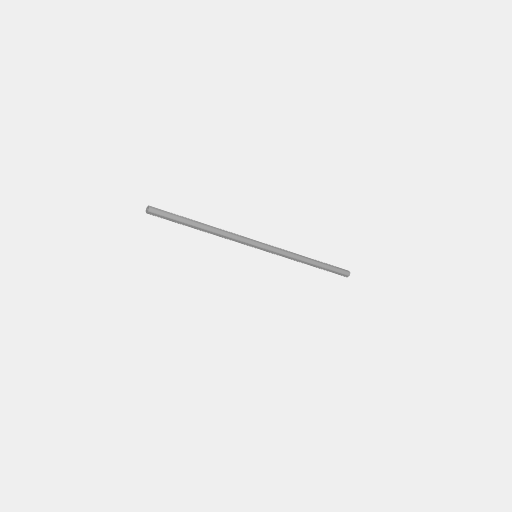
Part: Shaft12ROD384